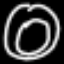
Label: donut